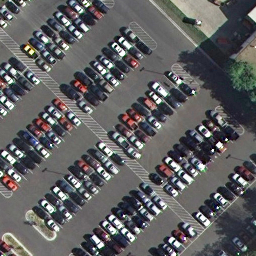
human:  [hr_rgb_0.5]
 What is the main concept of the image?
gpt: parking lot